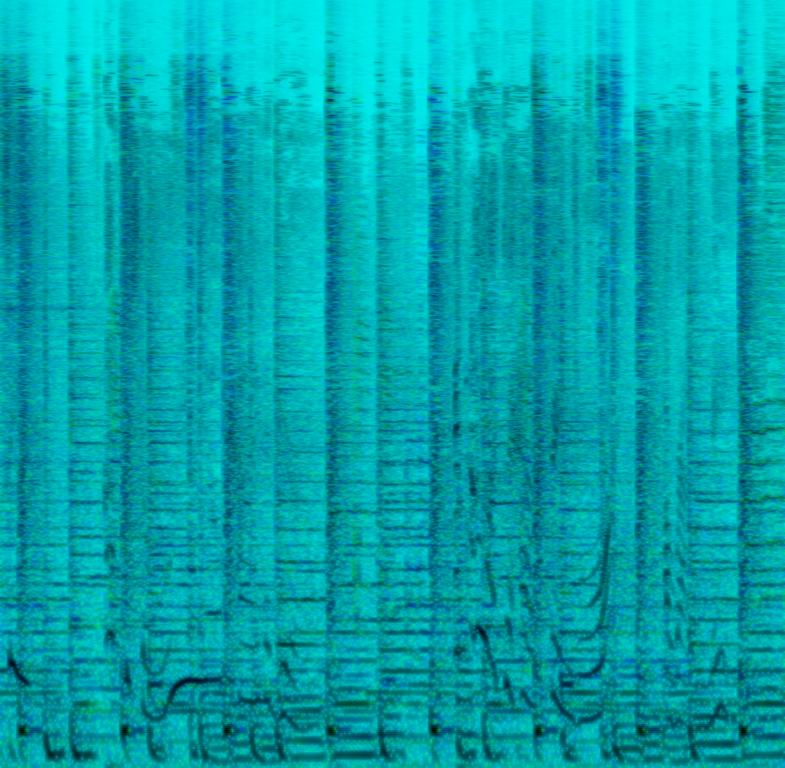
The Funk song features a passionate female vocalist talking and singing over funky wide electric guitars and some guitar licks in the right channel, followed by smooth synth keys, punchy snare hits, soft kick hits, bouncy hi hats, soft crash cymbals and funky bass guitar. What makes this song low quality is the stereo imbalance - regardless, it sounds funky.